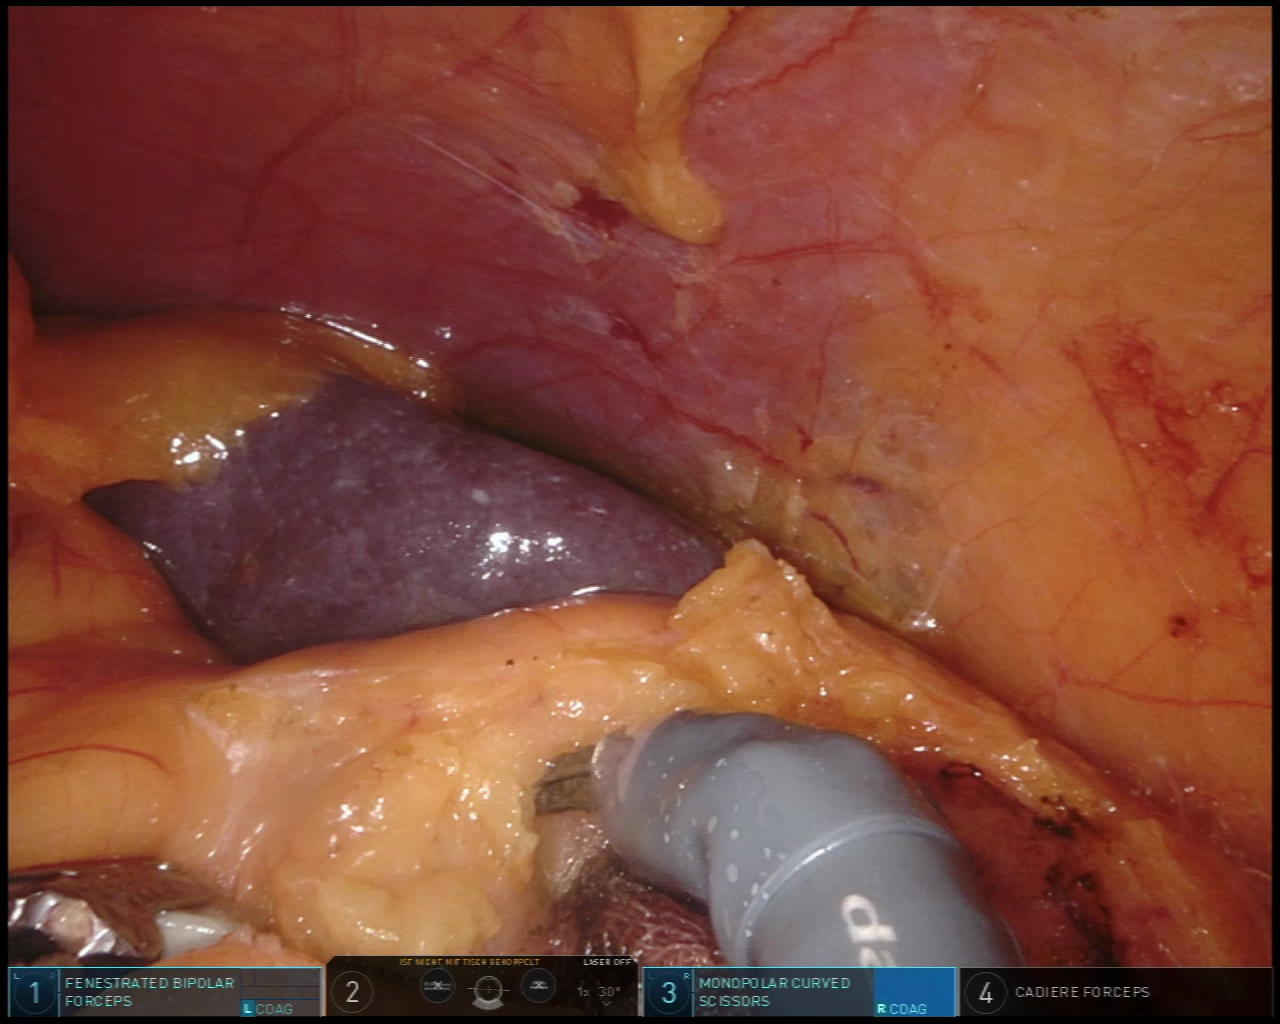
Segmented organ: spleen
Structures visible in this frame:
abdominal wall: yes
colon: no
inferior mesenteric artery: no
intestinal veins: no
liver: no
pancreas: no
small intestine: no
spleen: yes
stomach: no
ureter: no
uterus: no
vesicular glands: no